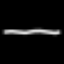
Label: line